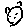
Label: cat